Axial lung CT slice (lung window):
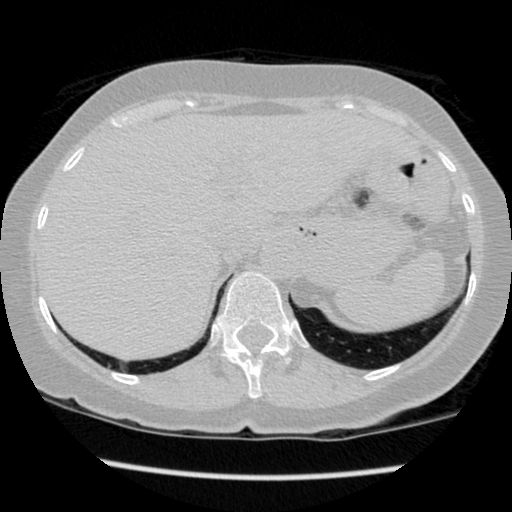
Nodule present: no